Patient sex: M
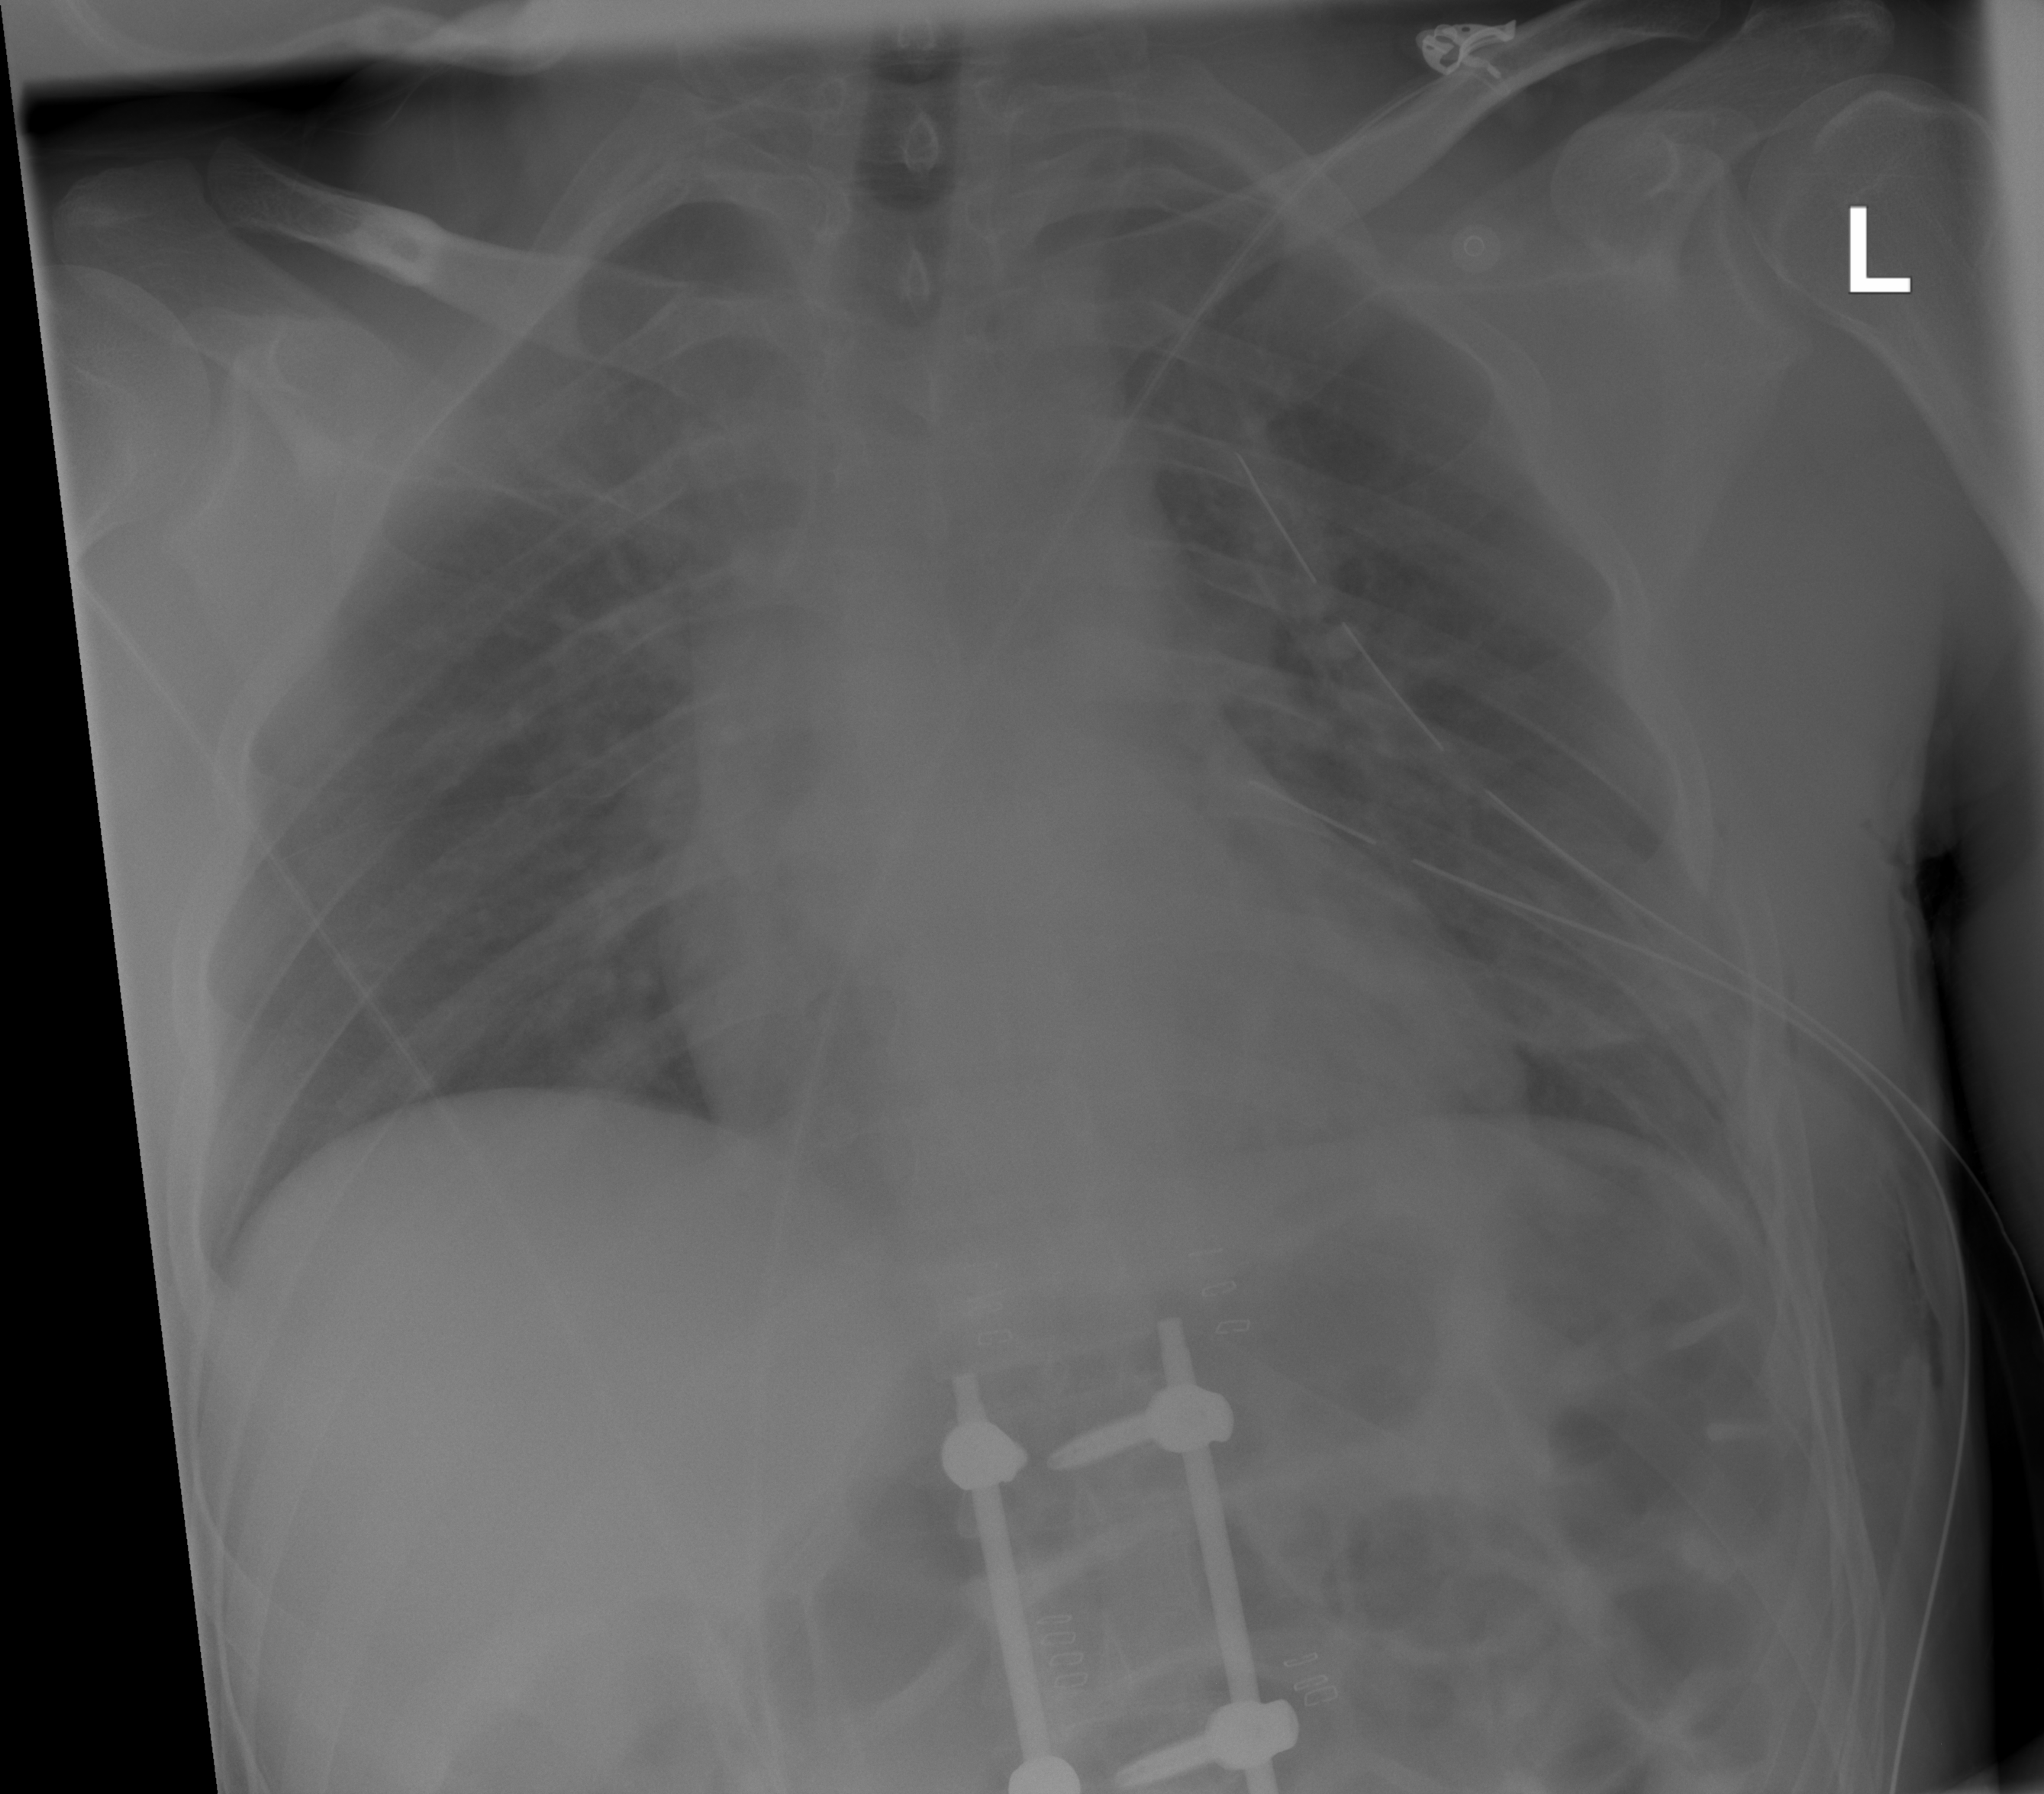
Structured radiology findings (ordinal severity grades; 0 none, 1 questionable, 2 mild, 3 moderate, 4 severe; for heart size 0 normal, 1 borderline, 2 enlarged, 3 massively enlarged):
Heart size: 2
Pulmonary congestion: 2
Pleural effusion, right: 0
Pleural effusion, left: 0
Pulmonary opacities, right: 2
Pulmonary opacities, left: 2
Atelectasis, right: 2
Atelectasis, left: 2